Interaction volume radius: 10 \u00c5
Interaction volume height: 30 \u00c5
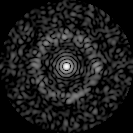
Disorder parameter: 0.8371